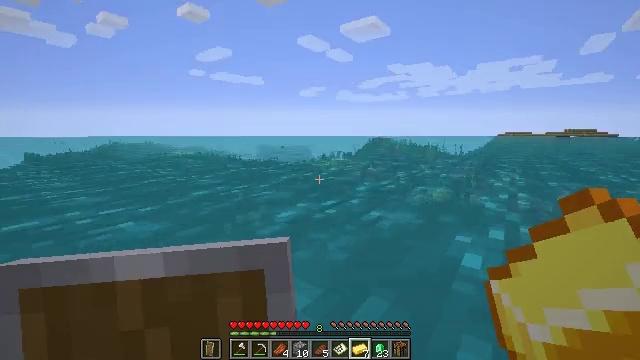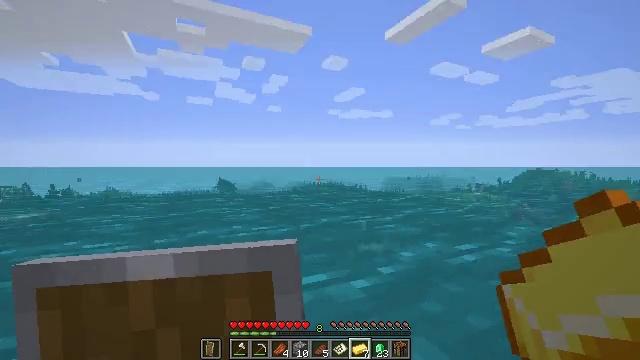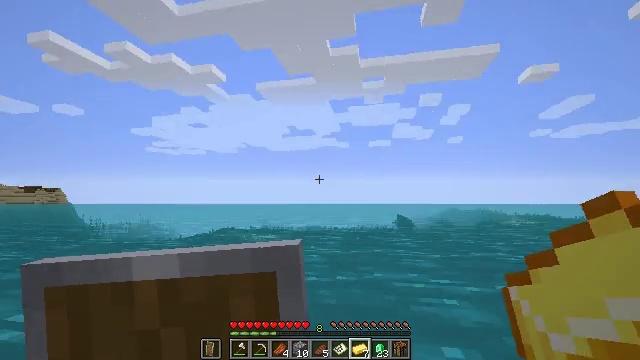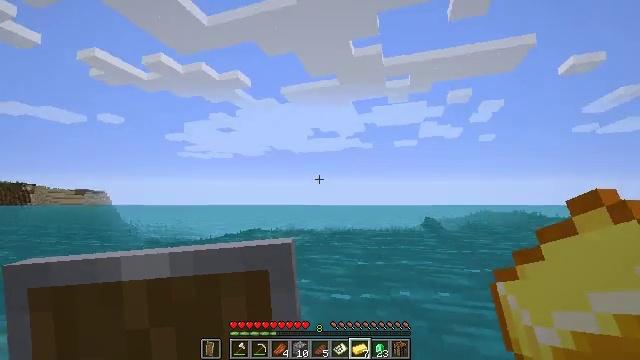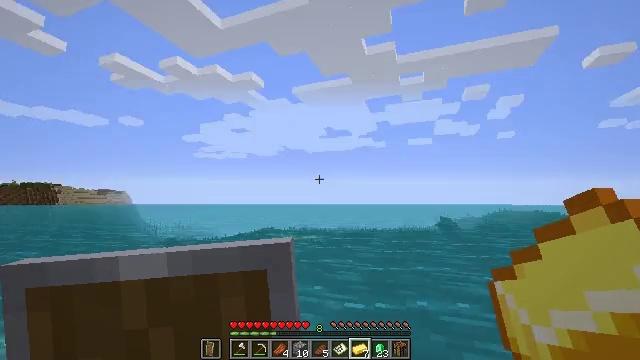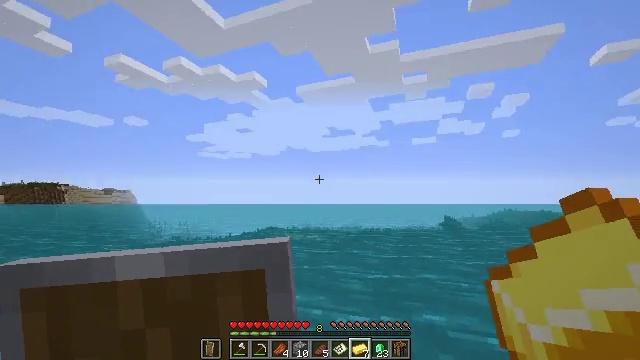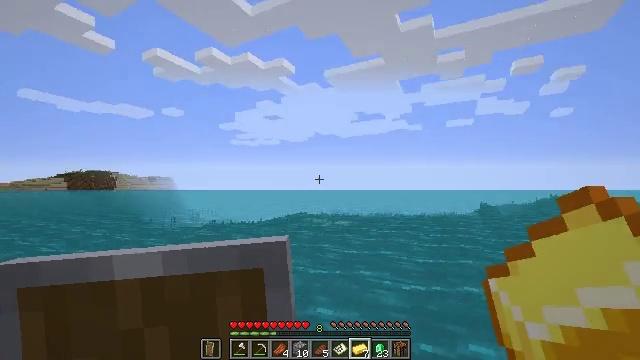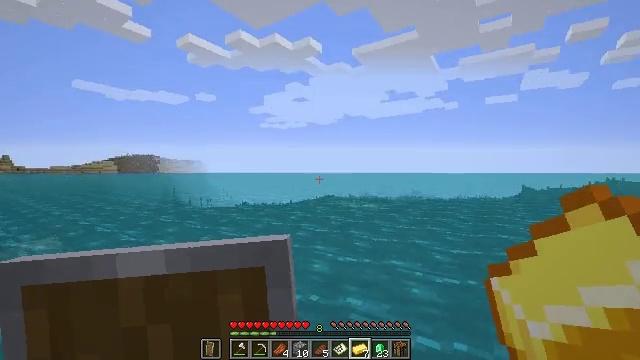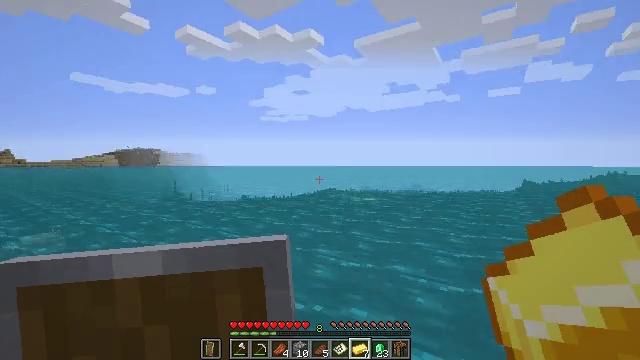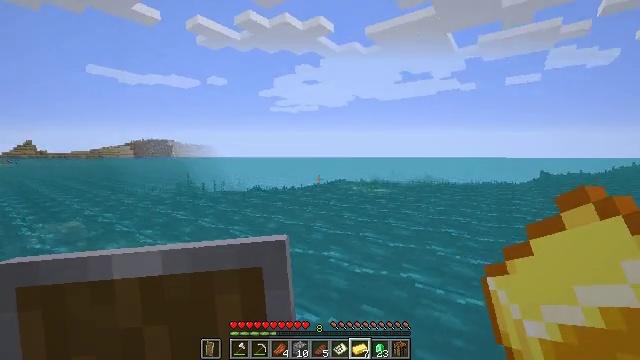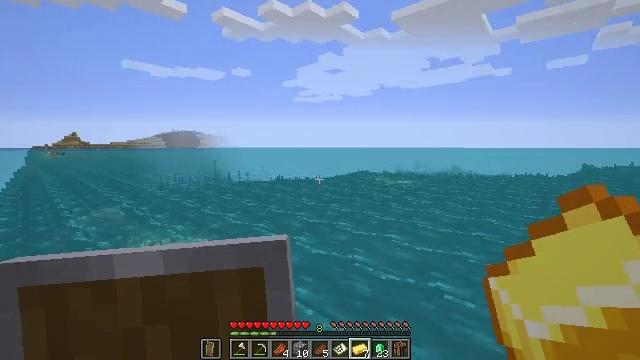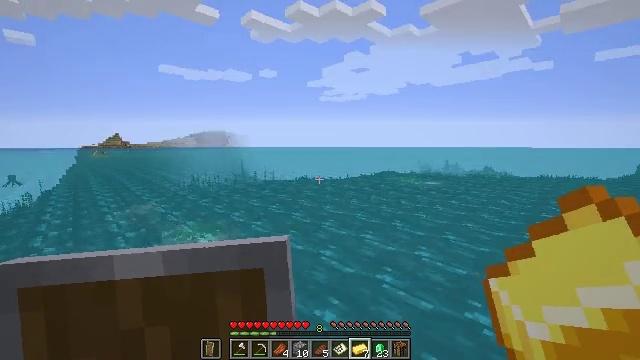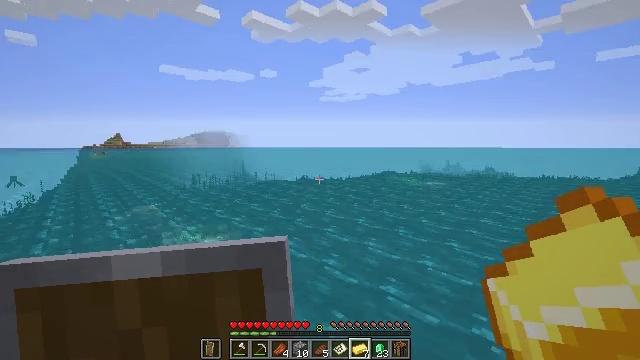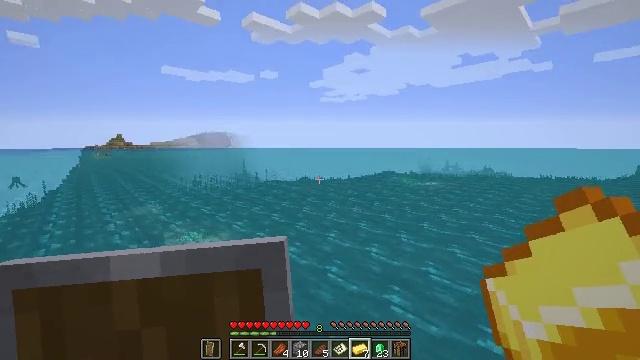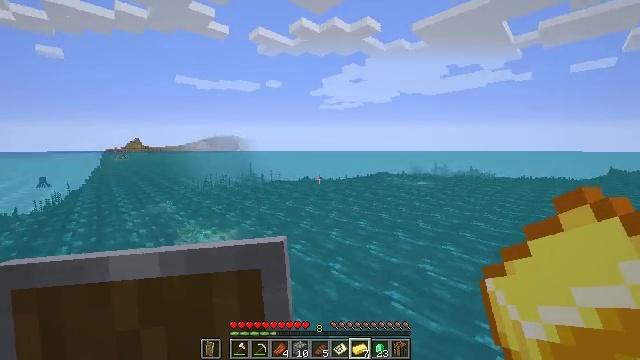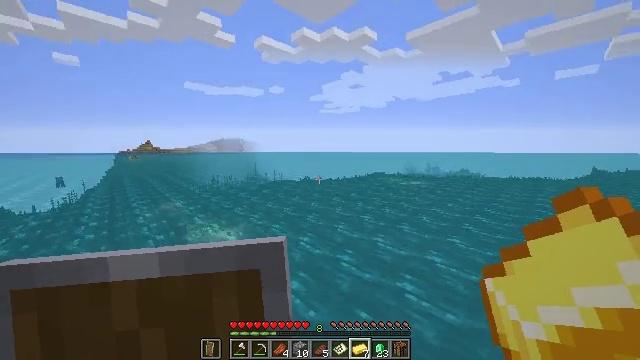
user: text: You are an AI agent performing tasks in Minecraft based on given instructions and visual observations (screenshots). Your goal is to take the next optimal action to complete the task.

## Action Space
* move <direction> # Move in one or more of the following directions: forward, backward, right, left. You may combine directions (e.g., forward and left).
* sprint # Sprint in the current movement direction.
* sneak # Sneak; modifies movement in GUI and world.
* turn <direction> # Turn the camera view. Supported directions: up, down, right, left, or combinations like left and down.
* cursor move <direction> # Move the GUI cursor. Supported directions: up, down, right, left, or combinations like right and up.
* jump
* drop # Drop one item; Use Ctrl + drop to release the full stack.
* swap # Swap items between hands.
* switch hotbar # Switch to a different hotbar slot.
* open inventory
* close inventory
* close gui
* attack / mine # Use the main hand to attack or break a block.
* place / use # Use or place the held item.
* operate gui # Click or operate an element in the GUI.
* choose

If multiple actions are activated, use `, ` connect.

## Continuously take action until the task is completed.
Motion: motion action
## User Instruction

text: Drop a filled map.
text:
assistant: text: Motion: move forward and move left, sprint, turn left and up, jump
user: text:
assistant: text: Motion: move forward and move left, sprint, turn left and up, jump
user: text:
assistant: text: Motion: move forward and move left, sprint, turn left, jump
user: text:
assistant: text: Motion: move forward and move left, sprint, turn left, jump
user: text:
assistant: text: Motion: move forward and move left, sprint, jump
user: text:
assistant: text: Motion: move forward and move left, sprint, turn left and down, jump
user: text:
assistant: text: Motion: move forward and move left, sprint, turn left and down, jump
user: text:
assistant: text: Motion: move forward and move left, sprint, turn down, jump
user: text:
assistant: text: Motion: move forward and move left, sprint, turn left and down, jump
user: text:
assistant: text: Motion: move forward and move left, sprint, turn left and down, jump
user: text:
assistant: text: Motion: move forward and move left, sprint, turn left, jump
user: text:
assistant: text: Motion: move forward and move left, sprint, jump
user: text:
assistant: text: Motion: move forward and move left, sprint, jump
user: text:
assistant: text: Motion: move forward and move left, sprint, jump
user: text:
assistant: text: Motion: move forward and move left, sprint, jump
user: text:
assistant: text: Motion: move forward and move left, sprint, jump
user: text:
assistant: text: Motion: move forward and move left, sprint, turn left and up, jump
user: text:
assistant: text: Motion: move forward and move left, sprint, turn left, jump
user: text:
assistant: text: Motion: move forward and move left, sprint, jump
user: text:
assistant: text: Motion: move forward and move left, sprint, jump
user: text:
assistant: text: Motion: move forward and move left, sprint, jump
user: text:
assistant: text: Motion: move forward and move left, sprint, jump
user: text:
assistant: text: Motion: move forward and move left, sprint, jump
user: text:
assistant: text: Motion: move forward and move left, sprint, turn left, jump
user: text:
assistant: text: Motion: move forward and move left, sprint, turn left, jump
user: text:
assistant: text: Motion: move forward and move left, sprint, turn left and down, jump
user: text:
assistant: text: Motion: move forward and move left, sprint, turn left and down, jump
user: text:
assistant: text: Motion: move forward and move left, sprint, turn left, jump
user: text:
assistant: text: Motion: move forward and move left, sprint, turn left, jump
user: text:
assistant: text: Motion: move forward and move left, sprint, jump